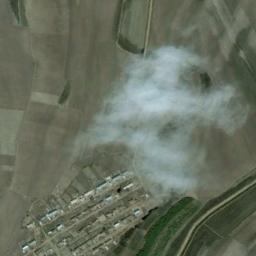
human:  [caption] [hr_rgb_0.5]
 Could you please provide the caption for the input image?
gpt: The white cloud is above some houses and farmland .

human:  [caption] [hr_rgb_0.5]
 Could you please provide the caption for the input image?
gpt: A little white cloud floated above the blue figure .

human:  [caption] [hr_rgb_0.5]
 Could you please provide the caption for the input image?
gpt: White clouds over the buildings .

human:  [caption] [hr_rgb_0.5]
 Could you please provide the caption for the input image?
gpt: The cumulus clouds are located above the khaki and green farmland and some buildings are next to the farmland .

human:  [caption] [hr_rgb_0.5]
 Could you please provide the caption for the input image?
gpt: One piece of gauzy cloud over some farmlands .